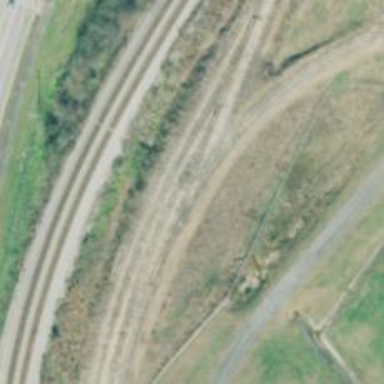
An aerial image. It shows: Railway turnout on the right side.